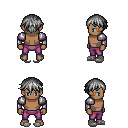
a pixel art fantasy rpg character, male body template, human, dark skin, steel arm armor, magenta pants, gray short bangs hairstyle, white slippers, four views (front, back, left, right), 2x2 character sprite sheet, small pixel art, hard edges, no anti-aliasing